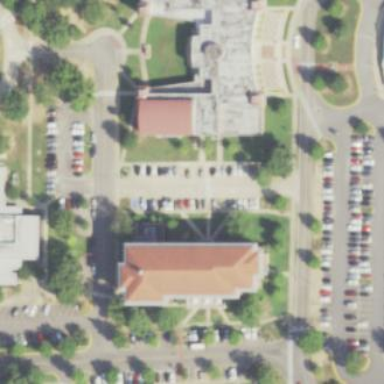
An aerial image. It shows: University building.